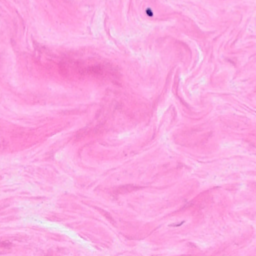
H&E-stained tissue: Breast